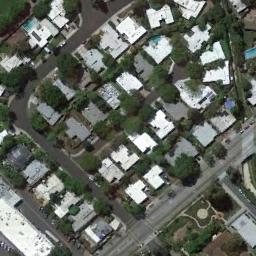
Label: medium_residential